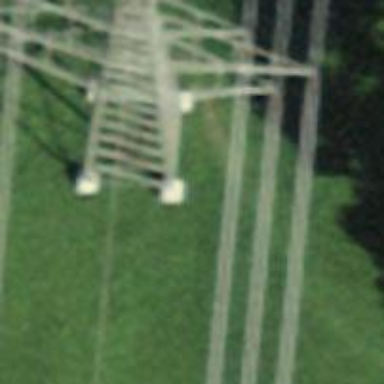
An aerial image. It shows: Towering power structure.